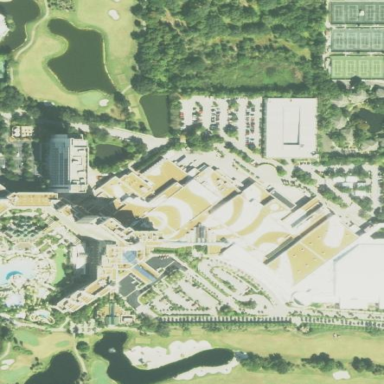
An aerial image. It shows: Hotel building suitable for tourism.